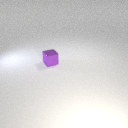
small purple metal cube